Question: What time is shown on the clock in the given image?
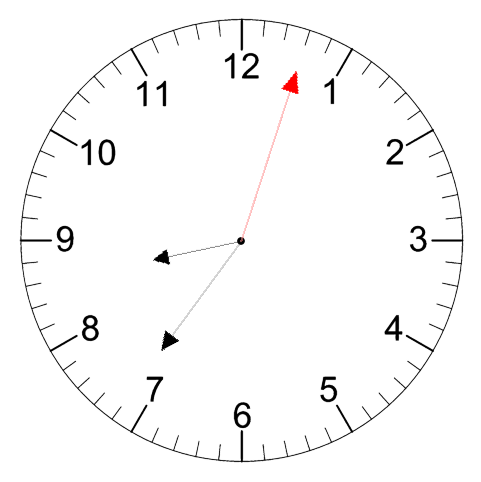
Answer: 08:36:03